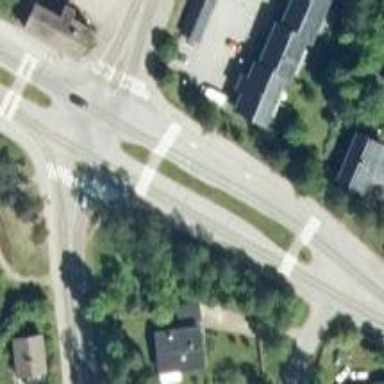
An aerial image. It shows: Asphalt cycleway.